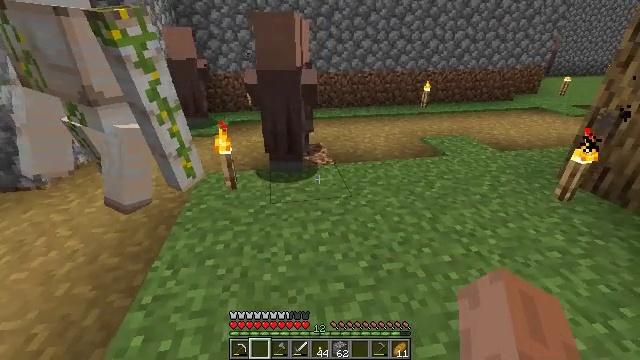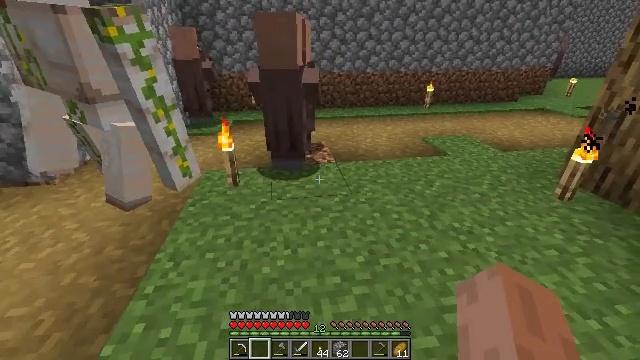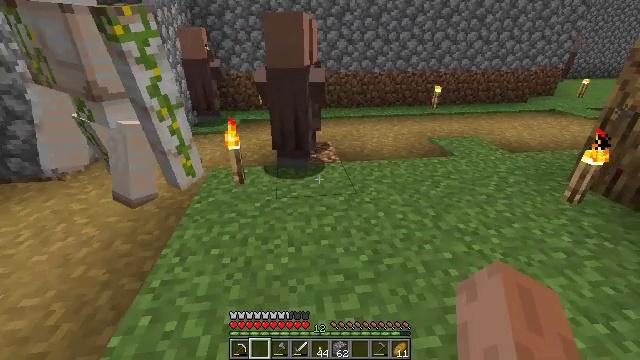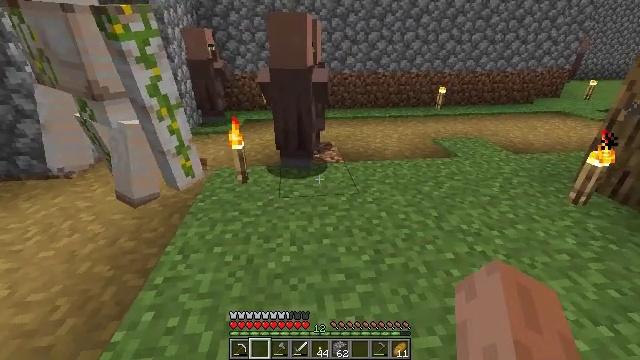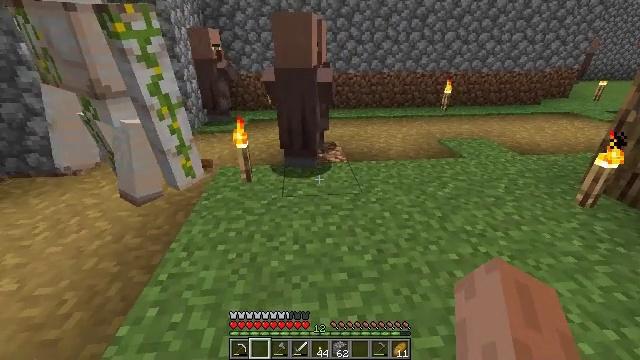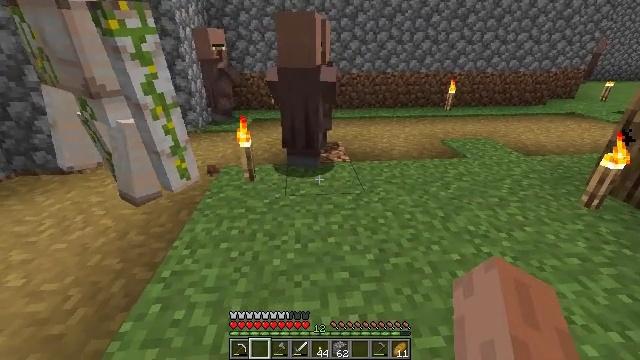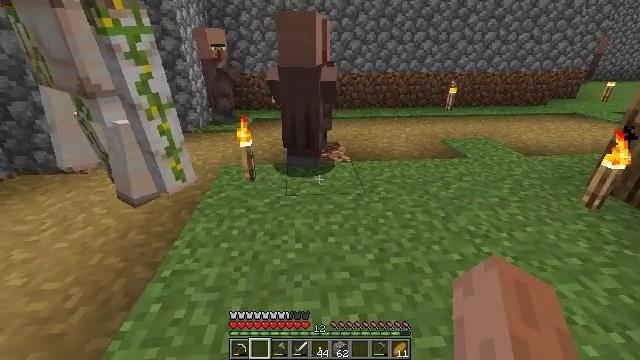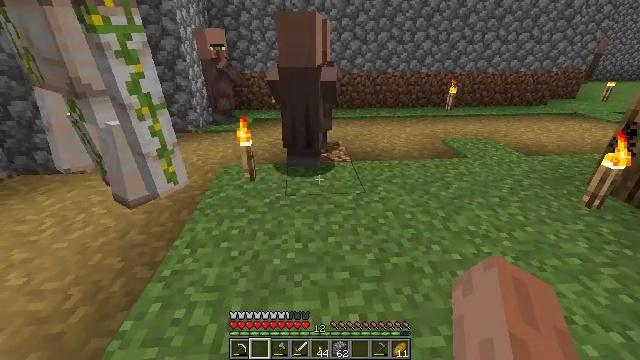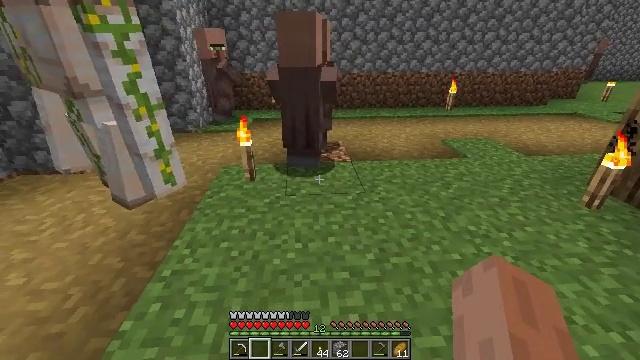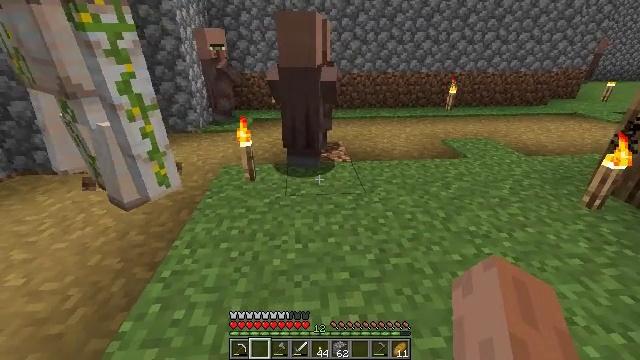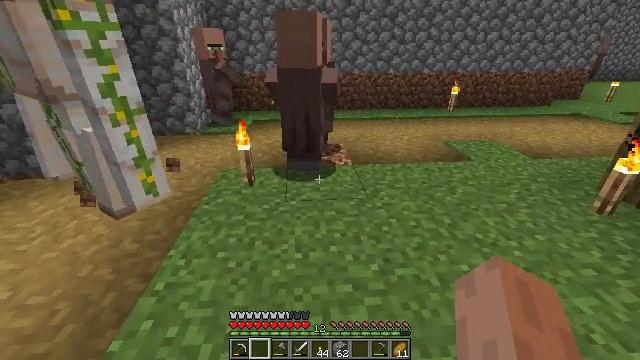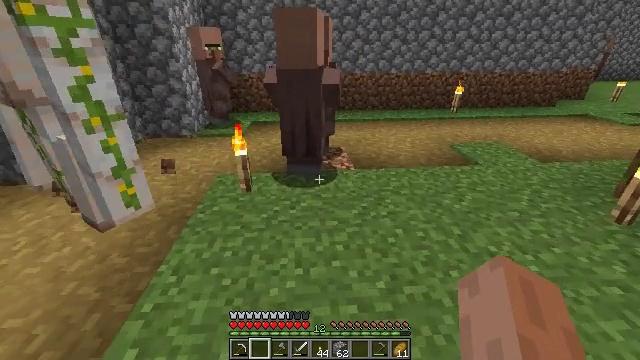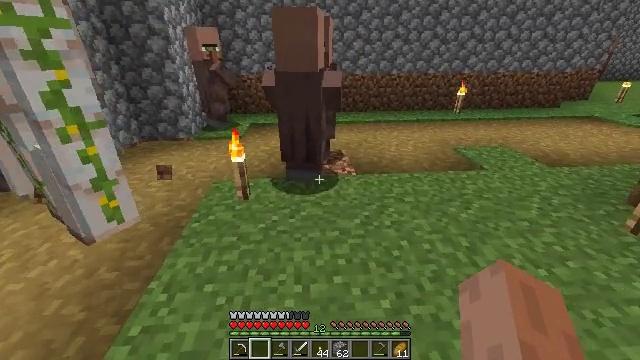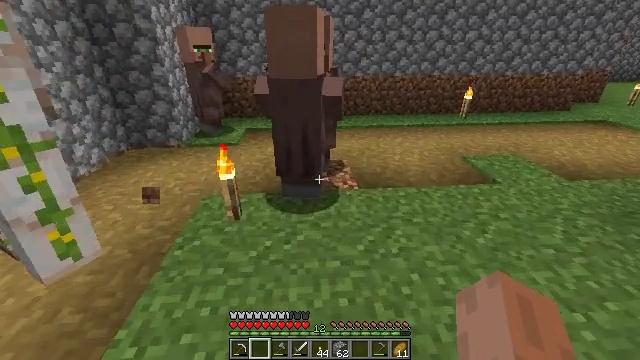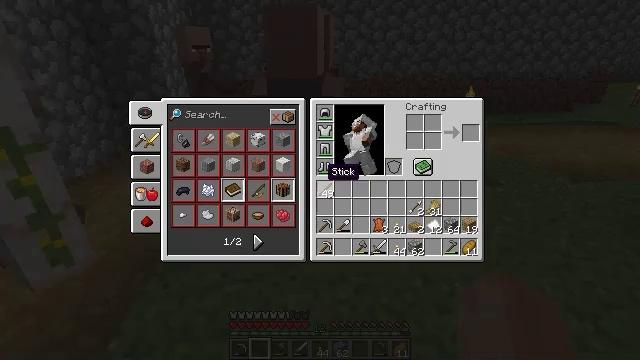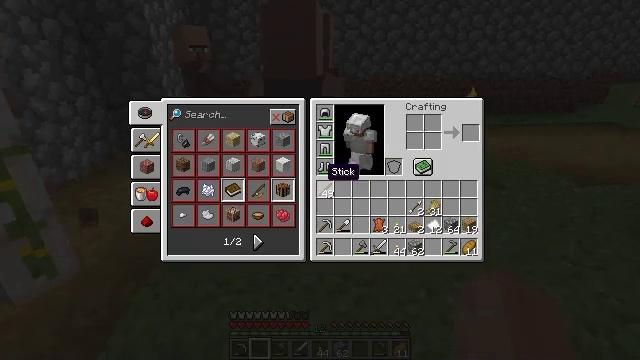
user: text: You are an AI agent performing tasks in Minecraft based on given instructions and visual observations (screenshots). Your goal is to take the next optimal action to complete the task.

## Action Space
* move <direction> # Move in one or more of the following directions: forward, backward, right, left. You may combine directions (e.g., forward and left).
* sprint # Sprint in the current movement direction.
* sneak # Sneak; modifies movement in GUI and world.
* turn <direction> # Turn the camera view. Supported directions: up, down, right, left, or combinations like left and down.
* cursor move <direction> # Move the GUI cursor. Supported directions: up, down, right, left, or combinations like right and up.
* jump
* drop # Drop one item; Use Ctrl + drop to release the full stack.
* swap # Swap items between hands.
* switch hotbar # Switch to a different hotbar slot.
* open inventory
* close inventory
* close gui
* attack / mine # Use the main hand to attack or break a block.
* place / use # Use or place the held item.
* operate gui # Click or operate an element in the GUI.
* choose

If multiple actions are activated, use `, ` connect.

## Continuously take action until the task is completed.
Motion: motion action
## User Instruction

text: Craft a book.
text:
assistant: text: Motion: turn left
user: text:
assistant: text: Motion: turn left
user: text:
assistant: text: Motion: no_op
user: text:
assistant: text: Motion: turn left
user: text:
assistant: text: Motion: no_op
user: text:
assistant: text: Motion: no_op
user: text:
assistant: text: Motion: no_op
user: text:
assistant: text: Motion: no_op
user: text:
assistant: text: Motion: move forward
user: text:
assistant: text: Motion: move forward
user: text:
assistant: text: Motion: move forward
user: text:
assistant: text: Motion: move forward
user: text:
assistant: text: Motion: move forward
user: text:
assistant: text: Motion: close inventory
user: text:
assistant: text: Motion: close inventory
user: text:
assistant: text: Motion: close inventory
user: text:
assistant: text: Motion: close inventory
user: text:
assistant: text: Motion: open gui
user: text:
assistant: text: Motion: no_op
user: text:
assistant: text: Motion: no_op
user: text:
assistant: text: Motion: no_op
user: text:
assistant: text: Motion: no_op
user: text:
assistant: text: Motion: no_op
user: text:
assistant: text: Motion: no_op
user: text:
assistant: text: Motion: no_op
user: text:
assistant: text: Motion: no_op
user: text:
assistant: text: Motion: close gui
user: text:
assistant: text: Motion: no_op
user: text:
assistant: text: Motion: no_op
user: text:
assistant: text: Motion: no_op